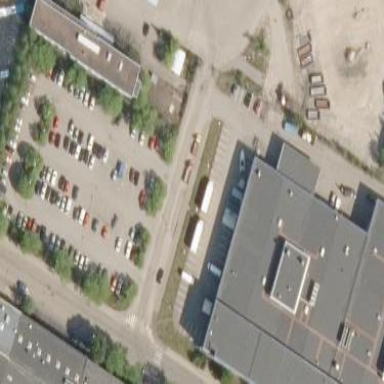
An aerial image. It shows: Parking area with surface.